Interaction volume radius: 10 \u00c5
Interaction volume height: 10 \u00c5
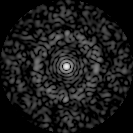
Disorder parameter: 0.8701